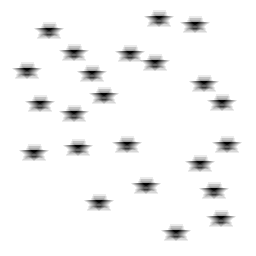
Squares: 0
Triangles: 0
Stars: 23
Total shapes: 23